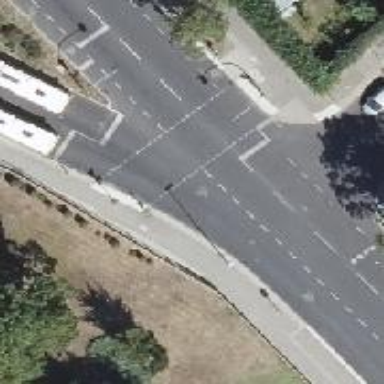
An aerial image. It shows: Asphalt footway with crossing equipped with traffic signals.